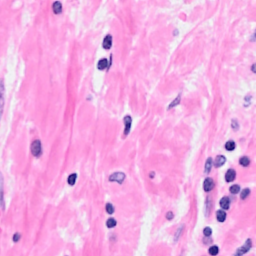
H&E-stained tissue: Breast